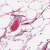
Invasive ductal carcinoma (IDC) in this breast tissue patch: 0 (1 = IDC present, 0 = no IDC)